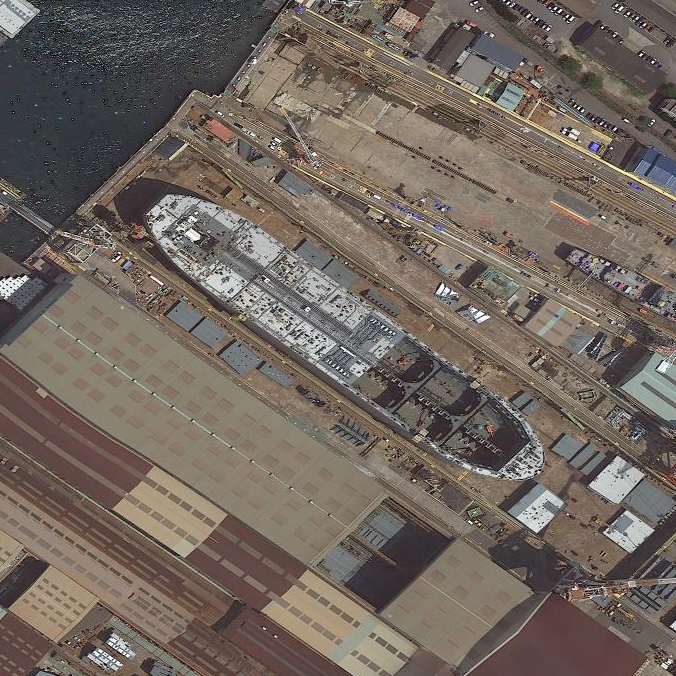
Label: civil